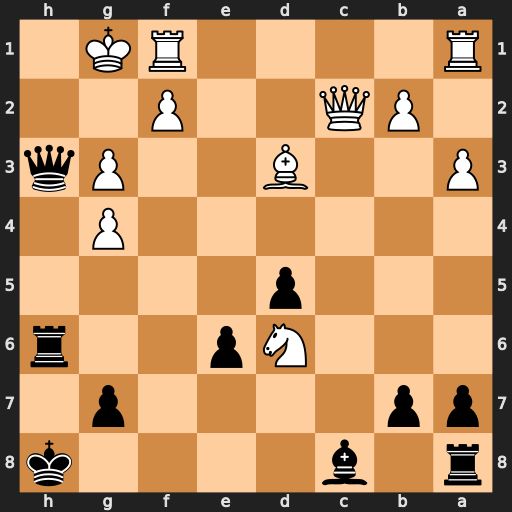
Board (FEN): r1b4k/pp4p1/3Np2r/3p4/6P1/P2B2Pq/1PQ2P2/R4RK1
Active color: b
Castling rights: -
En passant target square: -
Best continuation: Qh1#